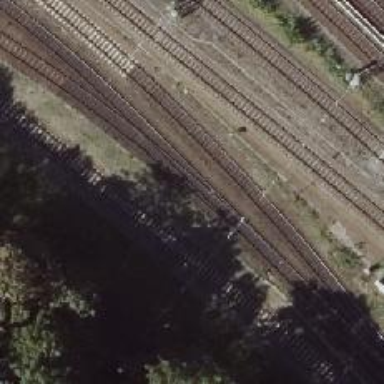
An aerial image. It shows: Railway signal.